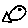
Label: fish